Interaction volume radius: 10 \u00c5
Interaction volume height: 10 \u00c5
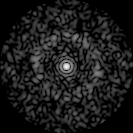
Disorder parameter: 0.8551